Question: I have a user control which is driven by data from a sql database. Each user control contains a query, which can be altered at runtime with parameters. I would like to replicate the functionality of the reporting services viewer, which has the prompt area as seen in the image below.

The example shown is made up of a single label and textbox. I am currently working towards an implementation like this. However it would be beneficial to be able to provide the users with a list of valid values, to ensure valid data is returned. It would also be nice to have dependencies between controls.
Does anyone know of an examples/implementations of something similar to this? Or any resources which could help with a solution?
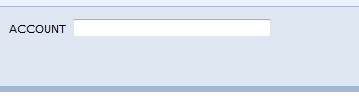
Answer: Just for reference for others. I managed to implement this functionality using a list of a custom class along with a items collection.
Shown below is the Xaml. You can see the ItemsSource is bound to a list of my parameter class, and the item template binds a label/textbox to properties for each parameter.
'''
<Grid Background="Silver">
<ItemsControl Grid.IsSharedSizeScope="True" ItemsSource="{Binding Path=Parameters}">
<ItemsControl.ItemTemplate>
<DataTemplate>
<StackPanel Orientation="Horizontal">
<Grid>
<Grid.ColumnDefinitions>
<ColumnDefinition SharedSizeGroup="Labels" />
<ColumnDefinition />
</Grid.ColumnDefinitions>
<TextBlock Text="{Binding Path=Prompt}" Grid.Column="0" TextAlignment="Right"/>
<TextBox Text="{Binding Path=Value}" Width="200" Grid.Column="1"/>
</Grid>
</StackPanel>
</DataTemplate>
</ItemsControl.ItemTemplate>
</ItemsControl>
'''
This is the output, for now it is as simple as labels and textboxes. I will come back to this and improve to use combos with limited values.